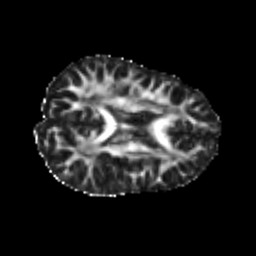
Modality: FA
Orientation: axial
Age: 21
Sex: female
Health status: healthy
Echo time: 0.074 s